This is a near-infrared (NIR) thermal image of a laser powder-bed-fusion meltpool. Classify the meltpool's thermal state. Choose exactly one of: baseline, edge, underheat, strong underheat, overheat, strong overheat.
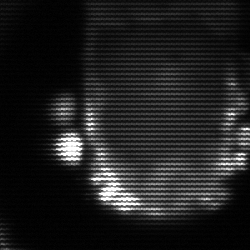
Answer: baseline